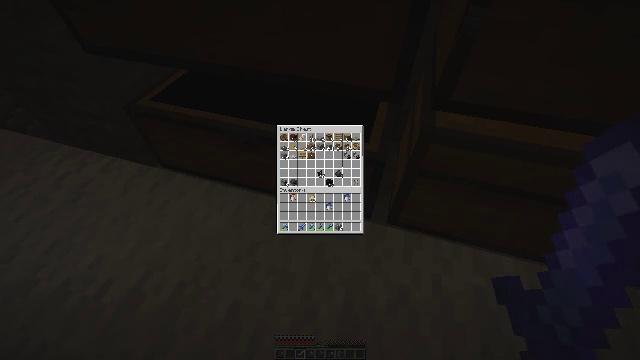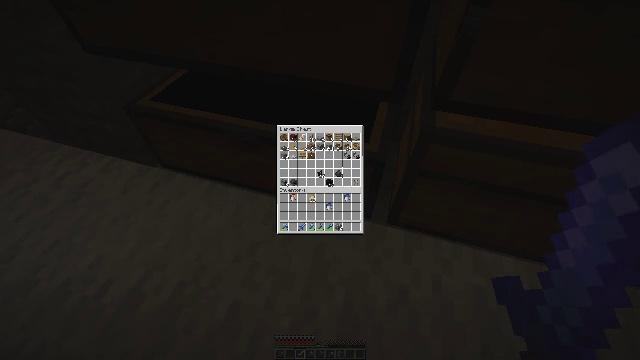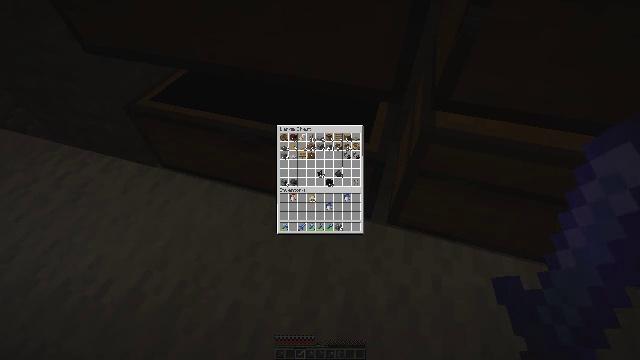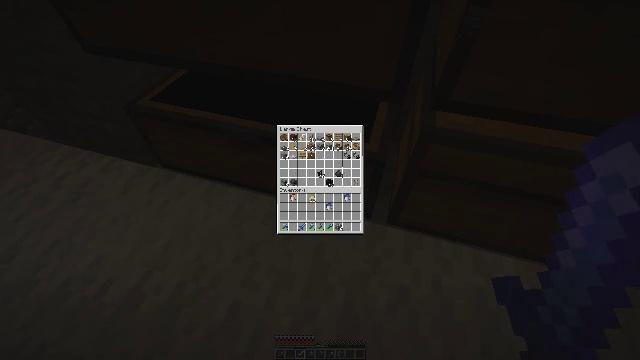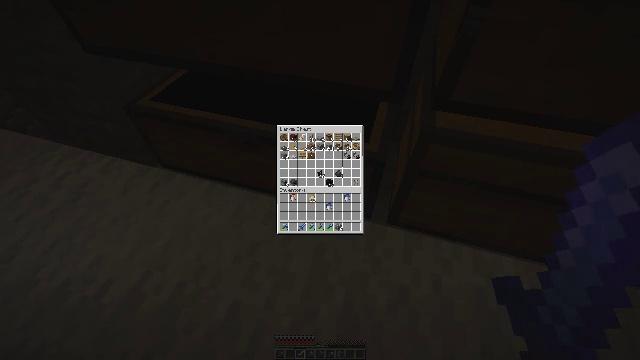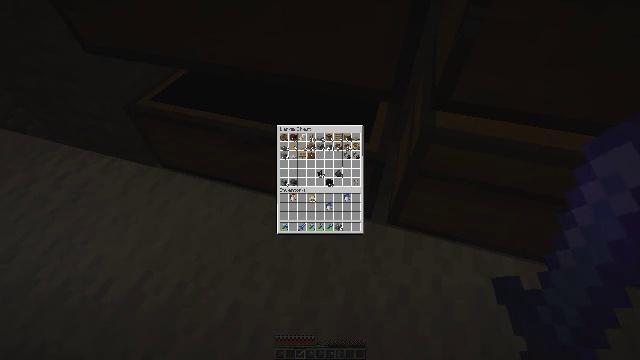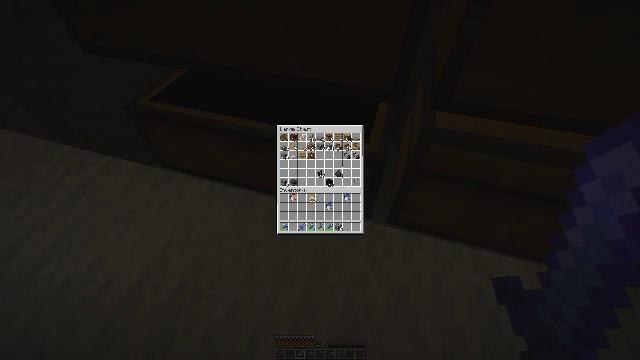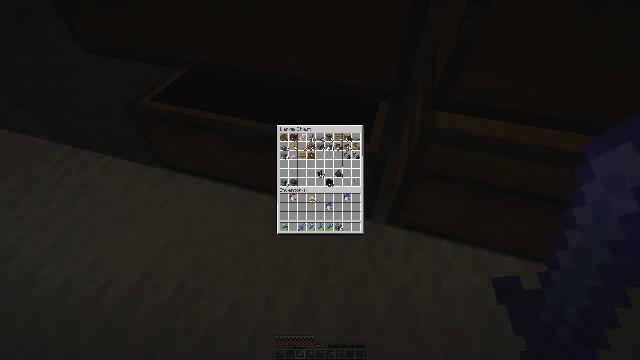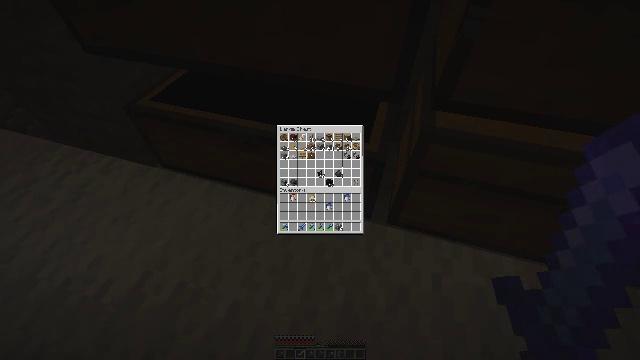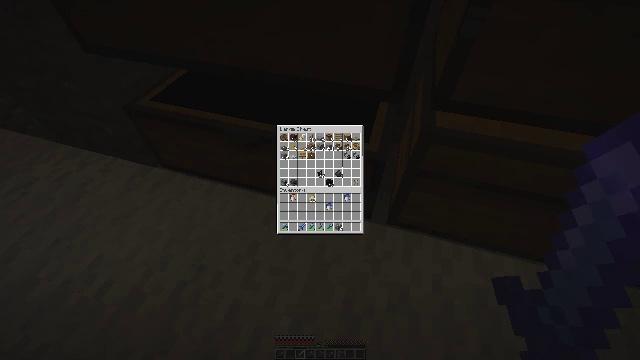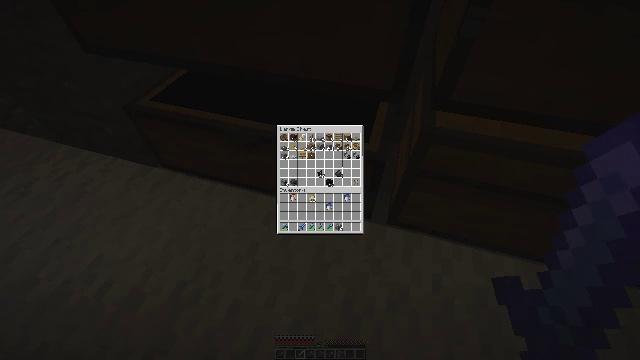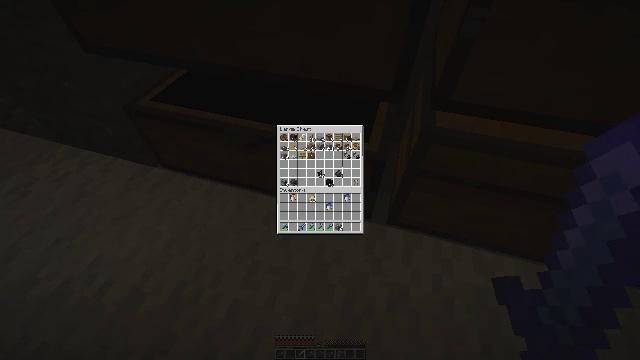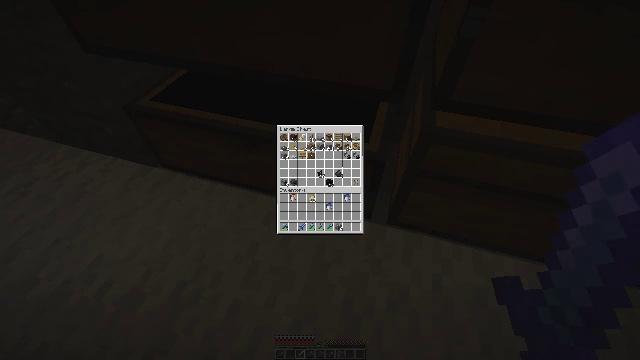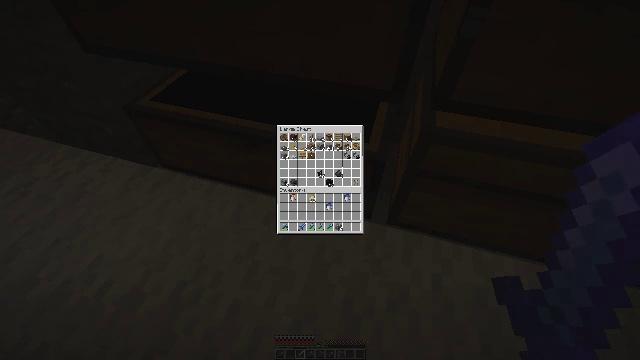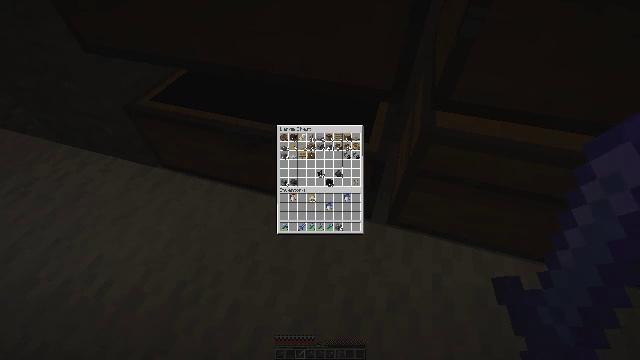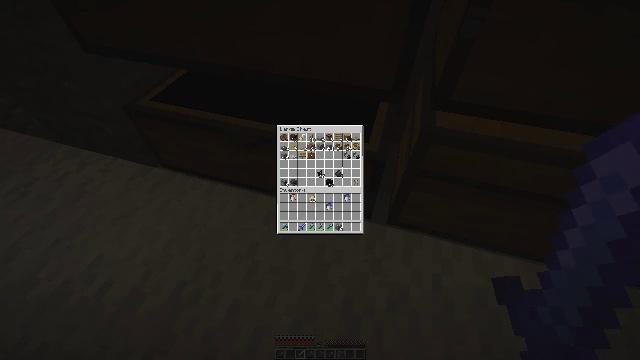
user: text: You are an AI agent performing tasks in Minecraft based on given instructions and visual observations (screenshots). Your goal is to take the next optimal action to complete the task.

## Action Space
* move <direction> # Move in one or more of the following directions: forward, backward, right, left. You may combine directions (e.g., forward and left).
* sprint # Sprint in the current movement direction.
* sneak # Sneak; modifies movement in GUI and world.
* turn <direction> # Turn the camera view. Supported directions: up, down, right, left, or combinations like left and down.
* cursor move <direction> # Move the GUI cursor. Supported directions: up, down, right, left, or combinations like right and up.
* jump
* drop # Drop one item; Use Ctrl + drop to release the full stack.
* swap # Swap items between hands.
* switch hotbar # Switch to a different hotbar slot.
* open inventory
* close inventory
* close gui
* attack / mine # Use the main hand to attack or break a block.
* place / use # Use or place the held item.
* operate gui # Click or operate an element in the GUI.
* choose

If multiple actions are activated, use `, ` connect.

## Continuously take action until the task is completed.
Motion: motion action
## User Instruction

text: Break the vines.
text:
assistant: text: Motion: no_op
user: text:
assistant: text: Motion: no_op
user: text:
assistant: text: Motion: no_op
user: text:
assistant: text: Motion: no_op
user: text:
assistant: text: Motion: no_op
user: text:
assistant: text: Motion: no_op
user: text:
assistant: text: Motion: no_op
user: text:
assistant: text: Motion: no_op
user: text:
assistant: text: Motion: no_op
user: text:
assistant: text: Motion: no_op
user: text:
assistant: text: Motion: no_op
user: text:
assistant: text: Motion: no_op
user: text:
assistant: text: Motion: no_op
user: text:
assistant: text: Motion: no_op
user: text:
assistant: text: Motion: no_op
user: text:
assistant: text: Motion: no_op
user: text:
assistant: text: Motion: no_op
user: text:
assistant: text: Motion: no_op
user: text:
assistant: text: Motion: no_op
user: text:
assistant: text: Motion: no_op
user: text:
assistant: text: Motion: no_op
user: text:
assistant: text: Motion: no_op
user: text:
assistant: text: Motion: no_op
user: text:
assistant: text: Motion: no_op
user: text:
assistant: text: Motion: no_op
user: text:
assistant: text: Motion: no_op
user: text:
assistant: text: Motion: no_op
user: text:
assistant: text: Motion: no_op
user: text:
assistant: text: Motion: no_op
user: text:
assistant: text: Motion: no_op